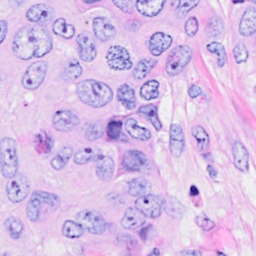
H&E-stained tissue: Breast